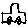
Label: car